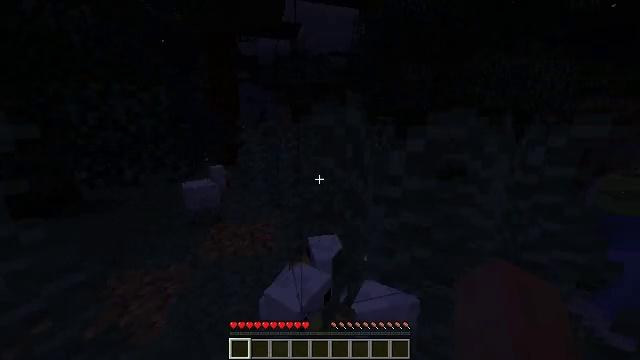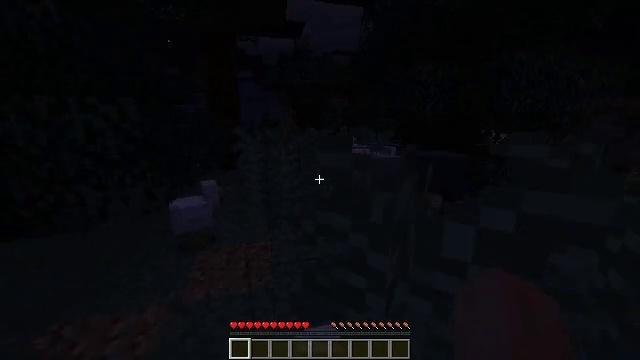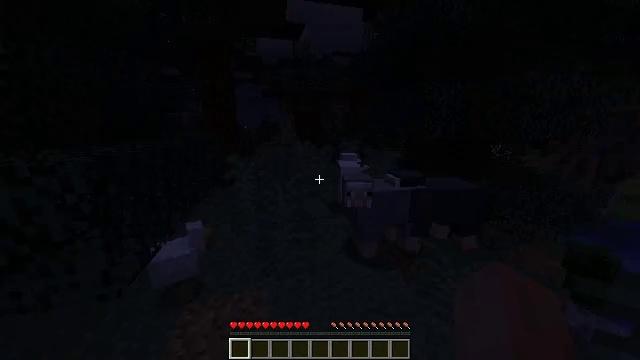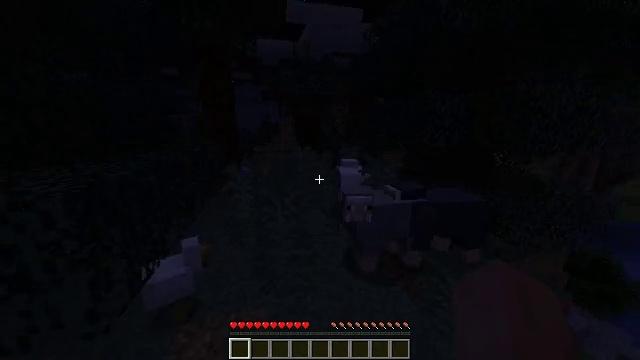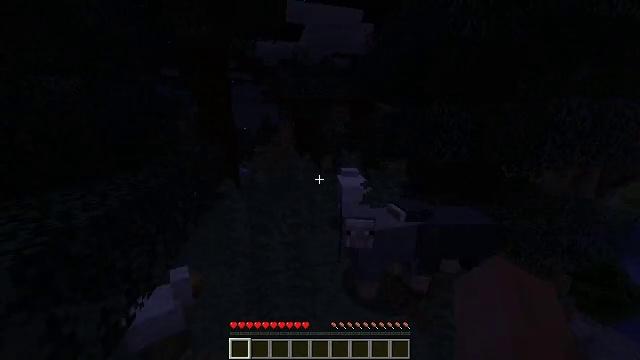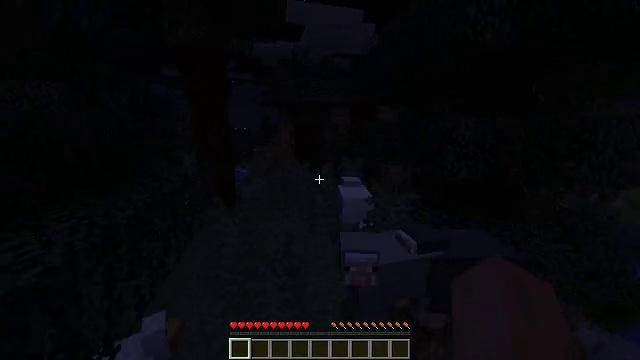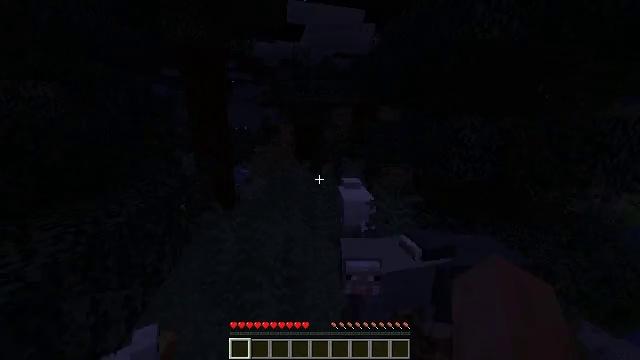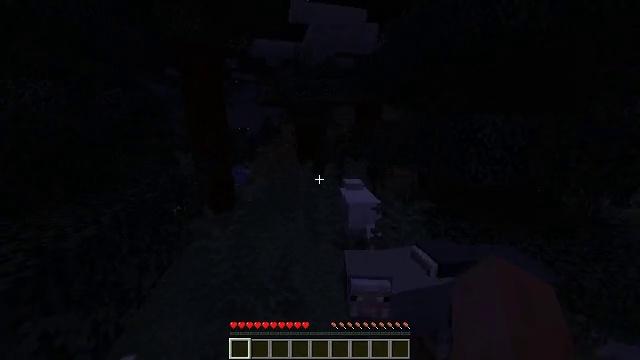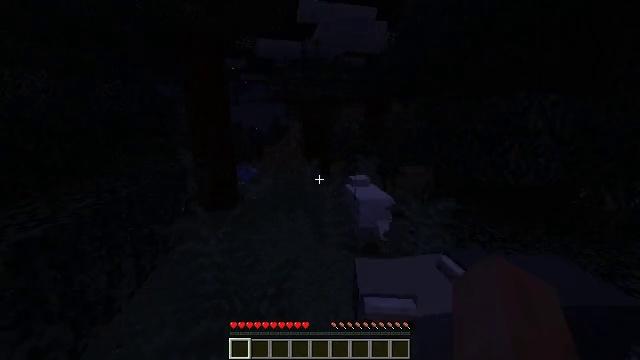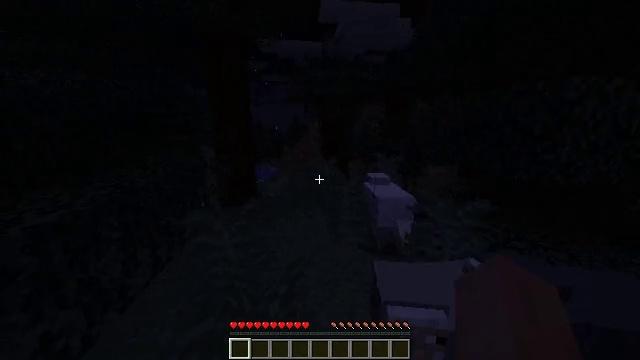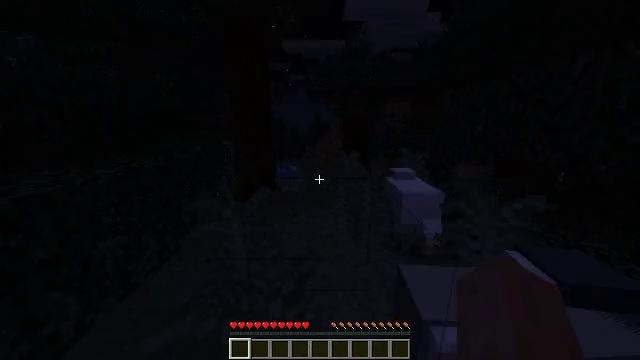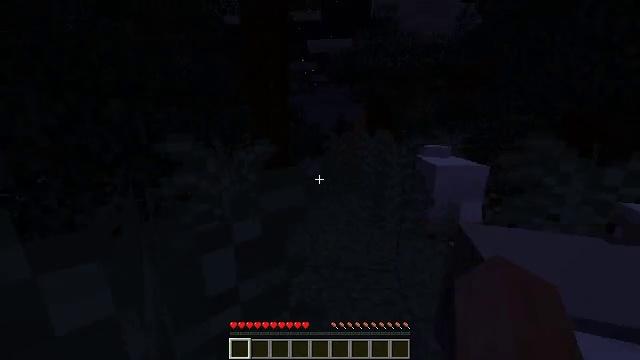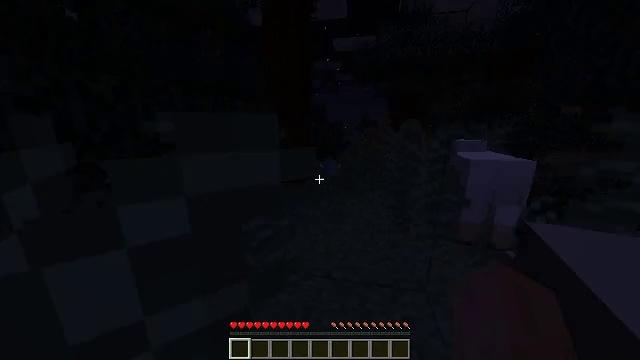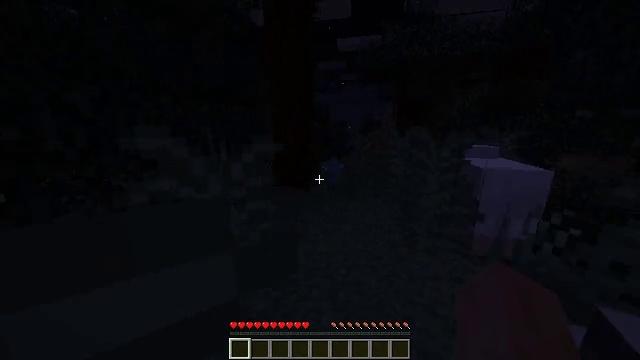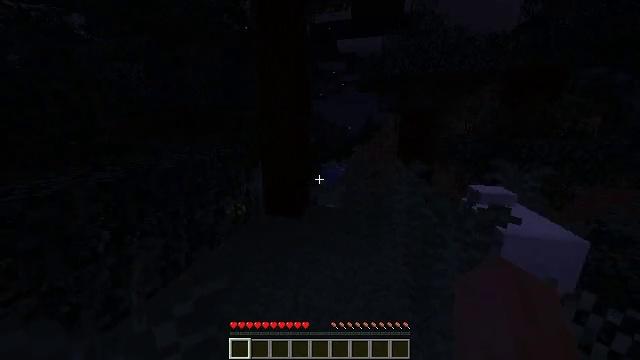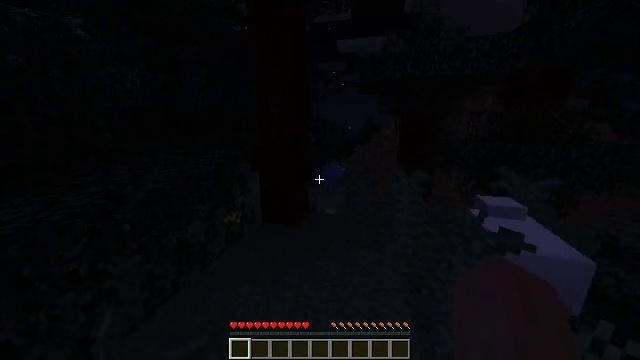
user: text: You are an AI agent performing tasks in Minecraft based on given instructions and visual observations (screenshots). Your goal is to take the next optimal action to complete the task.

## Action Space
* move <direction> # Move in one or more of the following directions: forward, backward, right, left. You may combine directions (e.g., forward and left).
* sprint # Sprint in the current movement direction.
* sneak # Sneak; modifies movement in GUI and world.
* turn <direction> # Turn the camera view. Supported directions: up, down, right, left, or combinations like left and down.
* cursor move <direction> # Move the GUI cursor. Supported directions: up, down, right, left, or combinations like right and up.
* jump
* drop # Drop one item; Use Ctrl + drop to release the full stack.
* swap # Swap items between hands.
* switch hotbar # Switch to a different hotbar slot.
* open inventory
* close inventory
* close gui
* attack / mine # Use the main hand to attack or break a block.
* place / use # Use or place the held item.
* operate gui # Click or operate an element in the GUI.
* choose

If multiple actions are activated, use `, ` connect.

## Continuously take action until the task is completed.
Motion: motion action
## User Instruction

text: Chop down the red mushroom block.
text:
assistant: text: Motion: move forward, sprint, turn left, jump
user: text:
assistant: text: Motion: move forward, sprint, jump
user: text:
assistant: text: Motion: move forward, sprint, jump
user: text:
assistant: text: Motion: move forward, sprint, jump
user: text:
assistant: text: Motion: move forward, sprint, jump
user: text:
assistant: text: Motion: move forward, sprint, jump
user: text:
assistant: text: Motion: move forward, sprint, jump
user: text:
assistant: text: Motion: move forward, sprint, turn left, jump
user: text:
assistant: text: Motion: move forward, sprint, turn left, jump
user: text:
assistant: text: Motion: move forward, sprint, turn left, jump
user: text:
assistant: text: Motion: move forward, sprint, turn left, jump
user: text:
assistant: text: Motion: move forward, sprint, turn left, jump
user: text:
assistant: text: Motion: move forward, sprint, turn left, jump
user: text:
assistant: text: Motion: move forward, sprint, jump
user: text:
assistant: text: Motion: move forward, sprint, jump
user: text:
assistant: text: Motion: move forward, sprint, jump
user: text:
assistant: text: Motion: move forward, sprint, jump
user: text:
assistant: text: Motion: move forward, sprint, jump
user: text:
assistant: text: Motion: move forward, sprint, jump
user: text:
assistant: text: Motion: move forward, sprint, jump
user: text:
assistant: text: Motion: move forward, sprint, jump
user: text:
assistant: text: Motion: move forward and move right, sprint, jump
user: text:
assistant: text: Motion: move forward and move right, sprint, jump
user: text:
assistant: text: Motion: move forward and move right, sprint, jump
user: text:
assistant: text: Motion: move forward and move right, sprint, jump
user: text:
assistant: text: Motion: move forward and move right, sprint, jump
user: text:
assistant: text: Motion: move forward and move right, sprint, jump
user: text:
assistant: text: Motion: move forward, sprint, turn left, jump
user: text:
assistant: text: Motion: move forward, sprint, turn left, jump
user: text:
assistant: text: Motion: move forward, sprint, turn left, jump